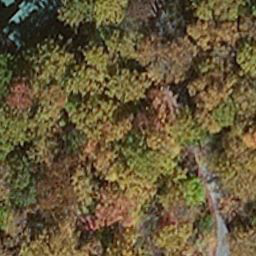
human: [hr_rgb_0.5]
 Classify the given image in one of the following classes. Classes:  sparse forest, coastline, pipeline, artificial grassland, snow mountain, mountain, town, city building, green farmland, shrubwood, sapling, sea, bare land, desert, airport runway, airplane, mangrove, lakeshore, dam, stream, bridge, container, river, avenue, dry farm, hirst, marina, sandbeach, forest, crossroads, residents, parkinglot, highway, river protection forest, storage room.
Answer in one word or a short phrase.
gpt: mangrove